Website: macys
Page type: store-pickup
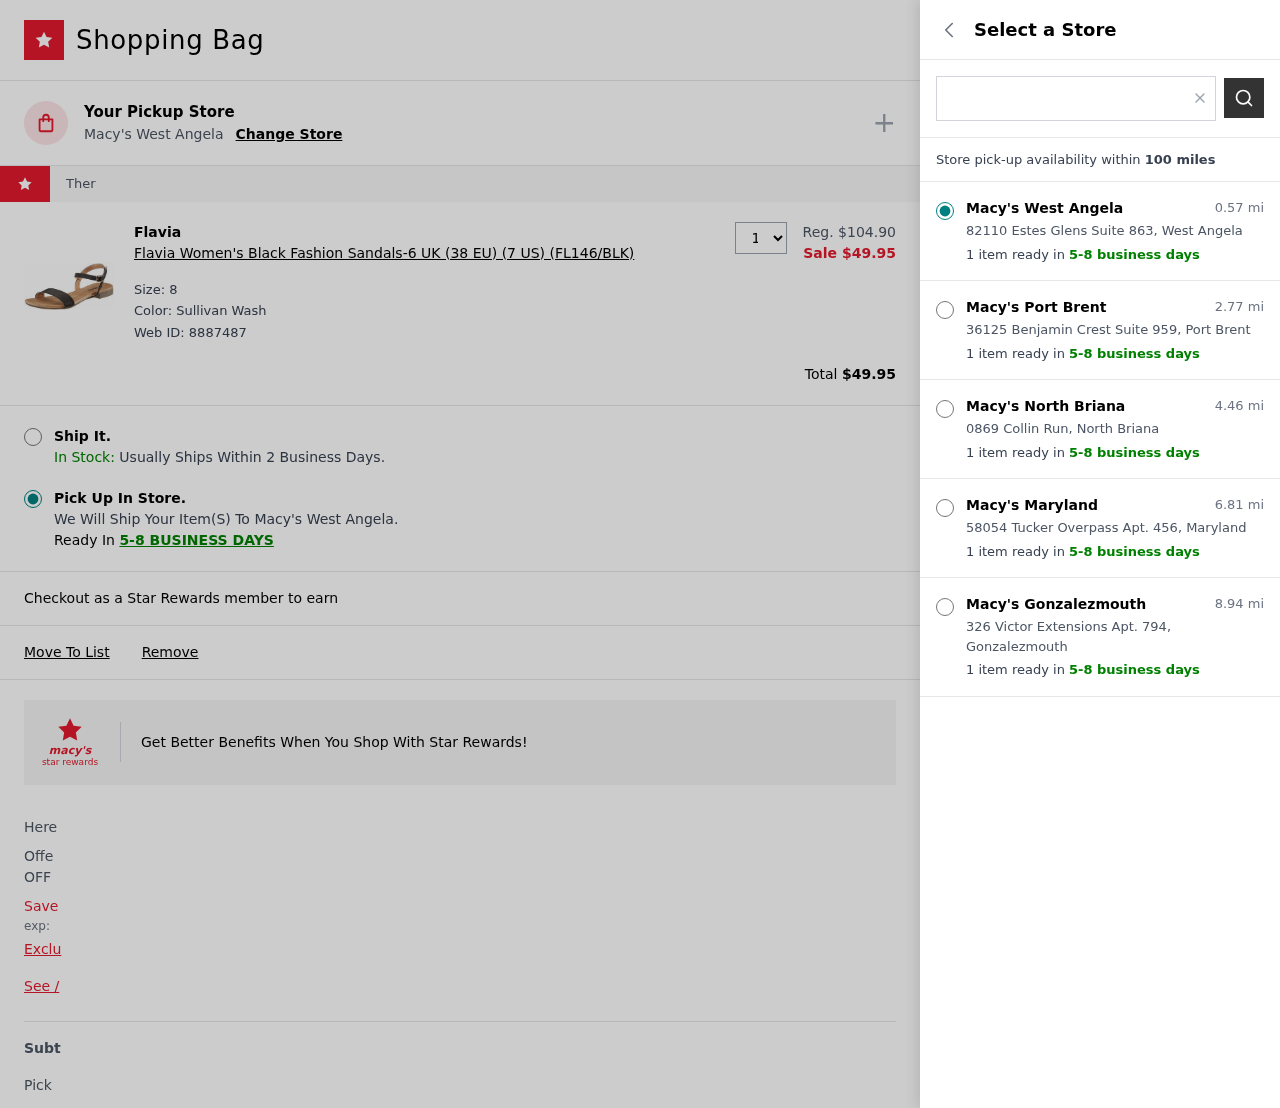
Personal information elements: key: PII_LOCATION1_CITY
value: West Angela
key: PII_LOCATION1_STREET
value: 82110 Estes Glens Suite 863
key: PII_LOCATION2_CITY
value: Port Brent
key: PII_LOCATION2_STREET
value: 36125 Benjamin Crest Suite 959
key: PII_LOCATION3_CITY
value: North Briana
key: PII_LOCATION3_STREET
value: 0869 Collin Run
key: PII_LOCATION4_CITY
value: Maryland
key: PII_LOCATION4_STREET
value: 58054 Tucker Overpass Apt. 456
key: PII_LOCATION5_CITY
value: Gonzalezmouth
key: PII_LOCATION5_STREET
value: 326 Victor Extensions Apt. 794
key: PII_POSTCODE
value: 90272
Product elements: key: PRODUCT1_BRAND
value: Flavia
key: PRODUCT1_NAME
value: Flavia Women's Black Fashion Sandals-6 UK (38 EU) (7 US) (FL146/BLK)
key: PRODUCT1_PRICE
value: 49.95
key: PRODUCT1_QUANTITY
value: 1
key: PRODUCT1_ORIGINAL_PRICE
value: $104.90
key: PRODUCT1_WEB_ID
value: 8887487
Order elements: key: ORDER_TOTAL
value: $49.95
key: ORDER_DELIVERY_DATE
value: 5-8 business days
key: ORDER_DELIVERY_DATE
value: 5-8 BUSINESS DAYS
Search elements: key: SEARCH_LOCATION
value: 90272